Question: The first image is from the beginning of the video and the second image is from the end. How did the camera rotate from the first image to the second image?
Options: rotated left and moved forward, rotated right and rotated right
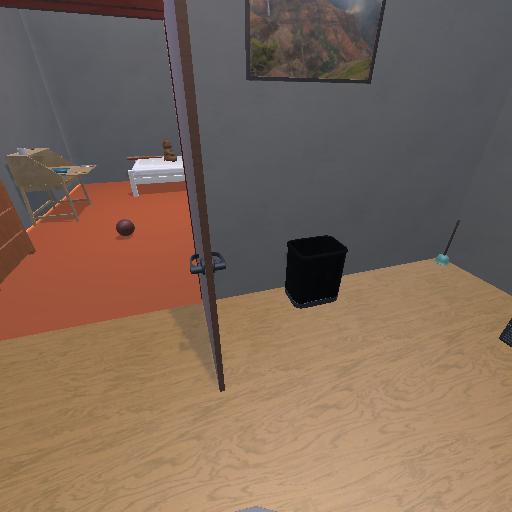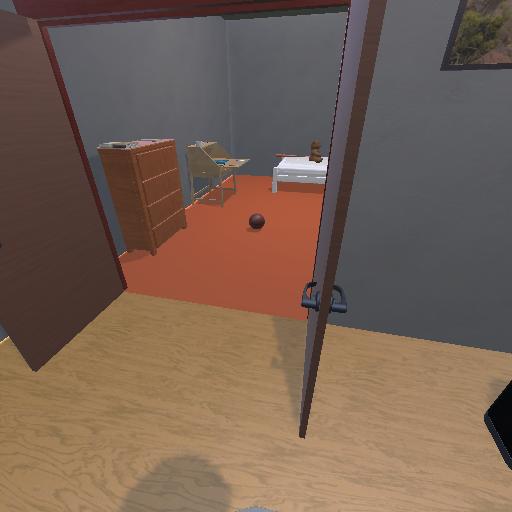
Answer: rotated left and moved forward